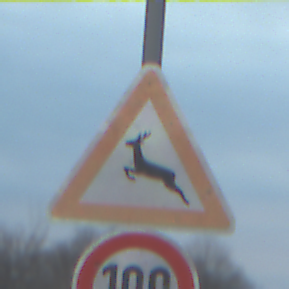
Verkehrszeichen: WildwechselRechts
Zusatzzeichen unten: Geschwindigkeit100
Umgebung: Outdoor, RoadRail
Tageszeit: SunriseSunset
Wetter: PartlyCloudy
Licht: Natural
Jahreszeit: NotSpecified
Kontrast: LowContrast